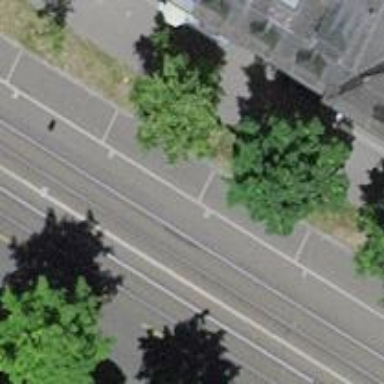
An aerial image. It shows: Avenue lined with trees.